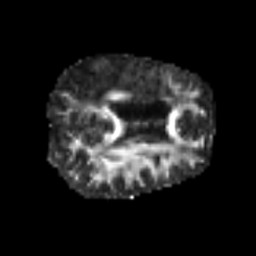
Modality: FA
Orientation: axial
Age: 43
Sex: male
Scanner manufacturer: siemens
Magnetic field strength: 3 T
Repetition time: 6.1 s
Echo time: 0.101 s